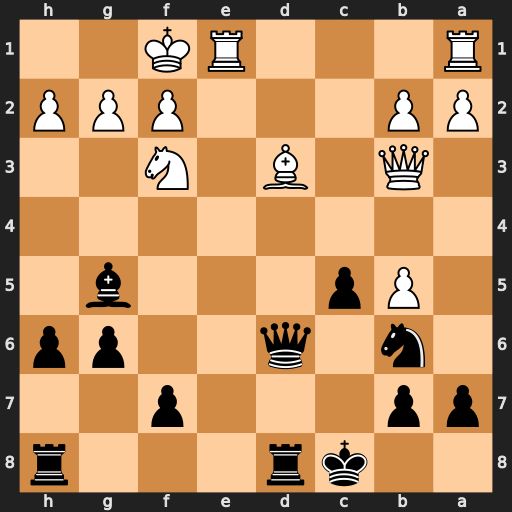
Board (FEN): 2kr3r/pp3p2/1n1q2pp/1Pp3b1/8/1Q1B1N2/PP3PPP/R3RK2
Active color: b
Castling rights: -
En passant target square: -
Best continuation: Qxd3+ Qxd3 Rxd3